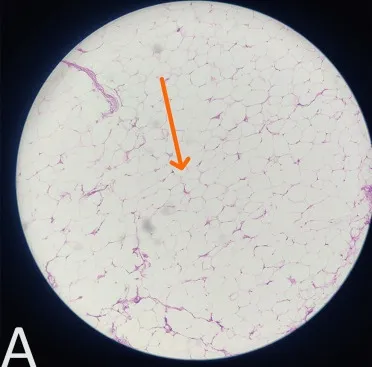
Image (magnification 40X) showing. Proliferation of mature adipocytes.
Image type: pathology (h&e)